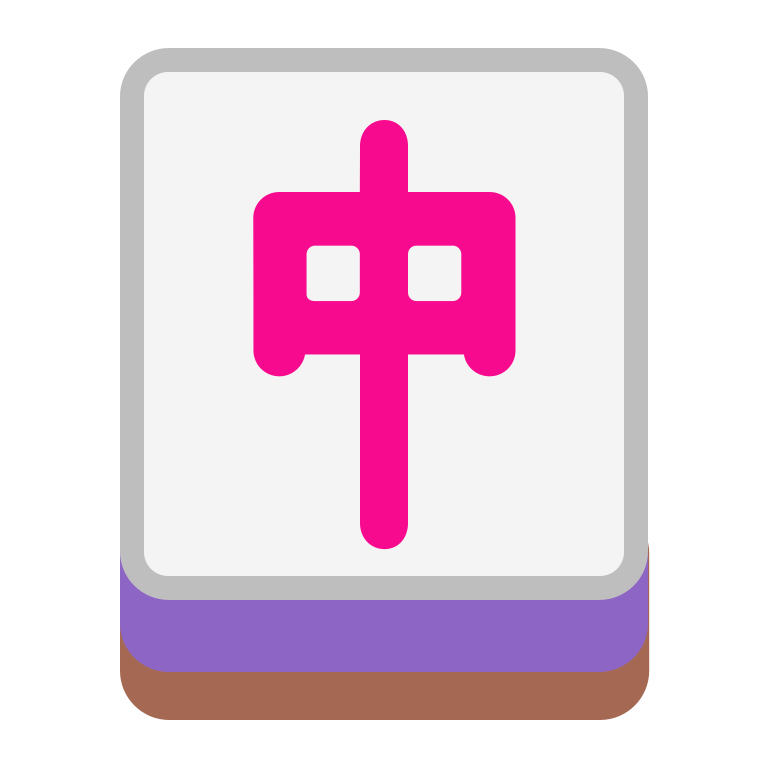
mahjong red dragon flat